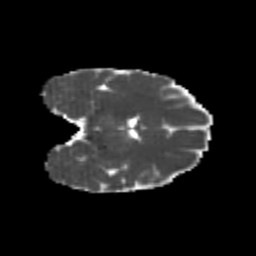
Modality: MD
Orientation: coronal
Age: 25
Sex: female
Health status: healthy
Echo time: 0.074 s